Question: I'm trying to use REPLACE within the very basic SQL editor on one of our systems, as below:
'''
replace(replace(replace(replace(replace(replace(replace(replace(replace(replace(replace(replace(replace(replace(replace(CFCFIncidentRootCause,
'0', 'No Root Cause'),
'2', 'Hardware Fault'),
'1', 'Data Issue'),
'4', 'Change Failure'),
'6', 'Third Party Issue'),
'7', 'User Error Training'),
'8', 'Network Issue'),
'3', 'Software Issue'),
'5', 'Permissions'),
'11', 'Non IT Issue'),
'12', 'Unknown Root Cause'),
'13', 'Request Fulfilled'),
'14', 'Request Denied'),
'10', 'Performance Issue'),
'15', 'Security Issue')
As CFCFIncidentRootCause
'''
The problem is it's not searching for the unique values, so when it displays the results I have a mix match of different results:

The raw results look like this:
<URL>
So as you can probably see i'm trying to assign a Name to each one of these unique numbers, as they each represent a different Root cause.
Any ideas?
Thanks.
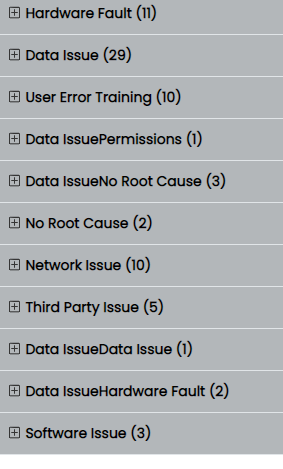
Answer: Maybe you could try using a 'CASE WHEN' expression.
'''
SELECT
CASE
WHEN CFCFIncidentRootCause = 0 THEN 'No Root Cause'
WHEN CFCFIncidentRootCause = 1 THEN 'Data Issue'
WHEN CFCFIncidentRootCause = 2 THEN 'Hardware Fault'
WHEN CFCFIncidentRootCause = 3 THEN 'Software Issue'
WHEN CFCFIncidentRootCause = 4 THEN 'Change Failure'
WHEN CFCFIncidentRootCause = 5 THEN 'Permissions'
WHEN CFCFIncidentRootCause = 6 THEN 'Third Party Issue'
WHEN CFCFIncidentRootCause = 7 THEN 'User Error Training'
WHEN CFCFIncidentRootCause = 8 THEN 'Network Issue'
WHEN CFCFIncidentRootCause = 10 THEN 'Performance Issue'
WHEN CFCFIncidentRootCause = 11 THEN 'Non IT Issue'
WHEN CFCFIncidentRootCause = 12 THEN 'Unknown Root Cause'
WHEN CFCFIncidentRootCause = 13 THEN 'Request Fulfilled'
WHEN CFCFIncidentRootCause = 14 THEN 'Request Denied'
WHEN CFCFIncidentRootCause = 15 THEN 'Security Issue'
END as CFCFIncidentRootCause
FROM table_name
'''
Be aware that you do not have a code "9" in your code.
If your CFCFIncidentRootCause column is text type and not numeric you just need to put the numbers between quotation marks.
Hope this is what your were looking for (or at least points you to the right direction)